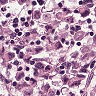
Metastatic tissue present: yes